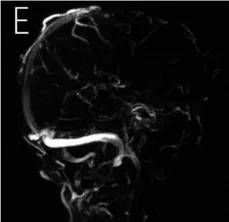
Magnetic resonance venography showing no development was seen in the superior sagittal sinus of the frontal area (E).
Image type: radiology (mri)